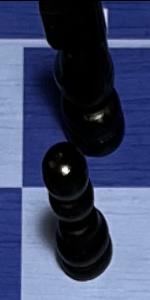
Label: Pawn_Black